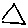
Label: triangle